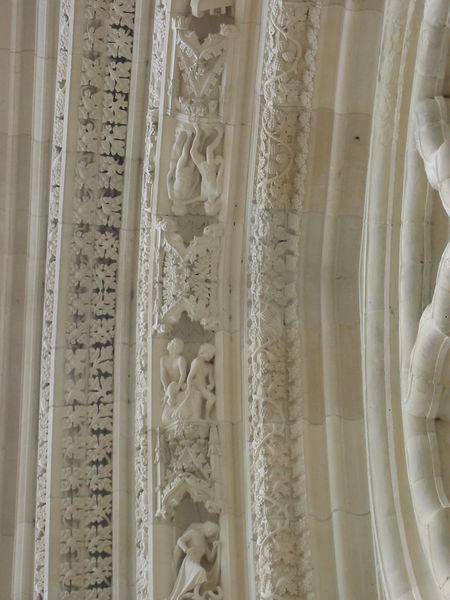
Titel: York Münster
Standort: York (EU - GB)
Schlagwörter: blätter, körper, mann, weiß, frauen, menschen, fenster, frau, hell, marmor, profil, gebäude, ornament, architektur, stein, kirche, schön, rund, ranken, relief, bogen, figuren, detail, ornamente, streifen, adam, eva, paradies, torbogen, blat, schnitzerei, fries, laibung, rosette, szenen, genesis, archivolte, bildhauer, arkanthus, baltt, arkantus, rankwerk, falschherum, maarmor, stukk